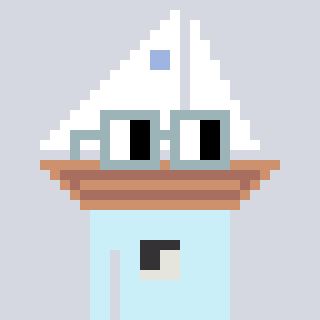
a pixel art character with square dark gray glasses, a sailboat-shaped head and a cold-colored body on a cool background